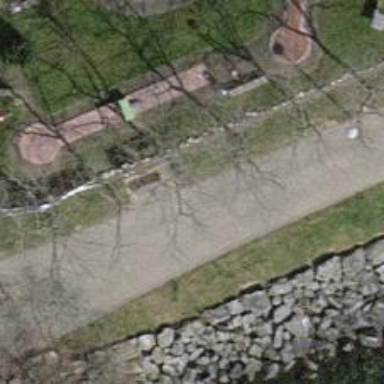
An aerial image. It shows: Brown bench in the vicinity.